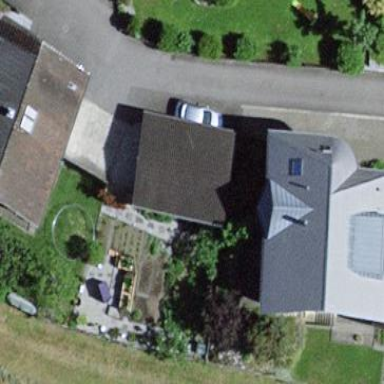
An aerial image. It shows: Garage building.